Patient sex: M
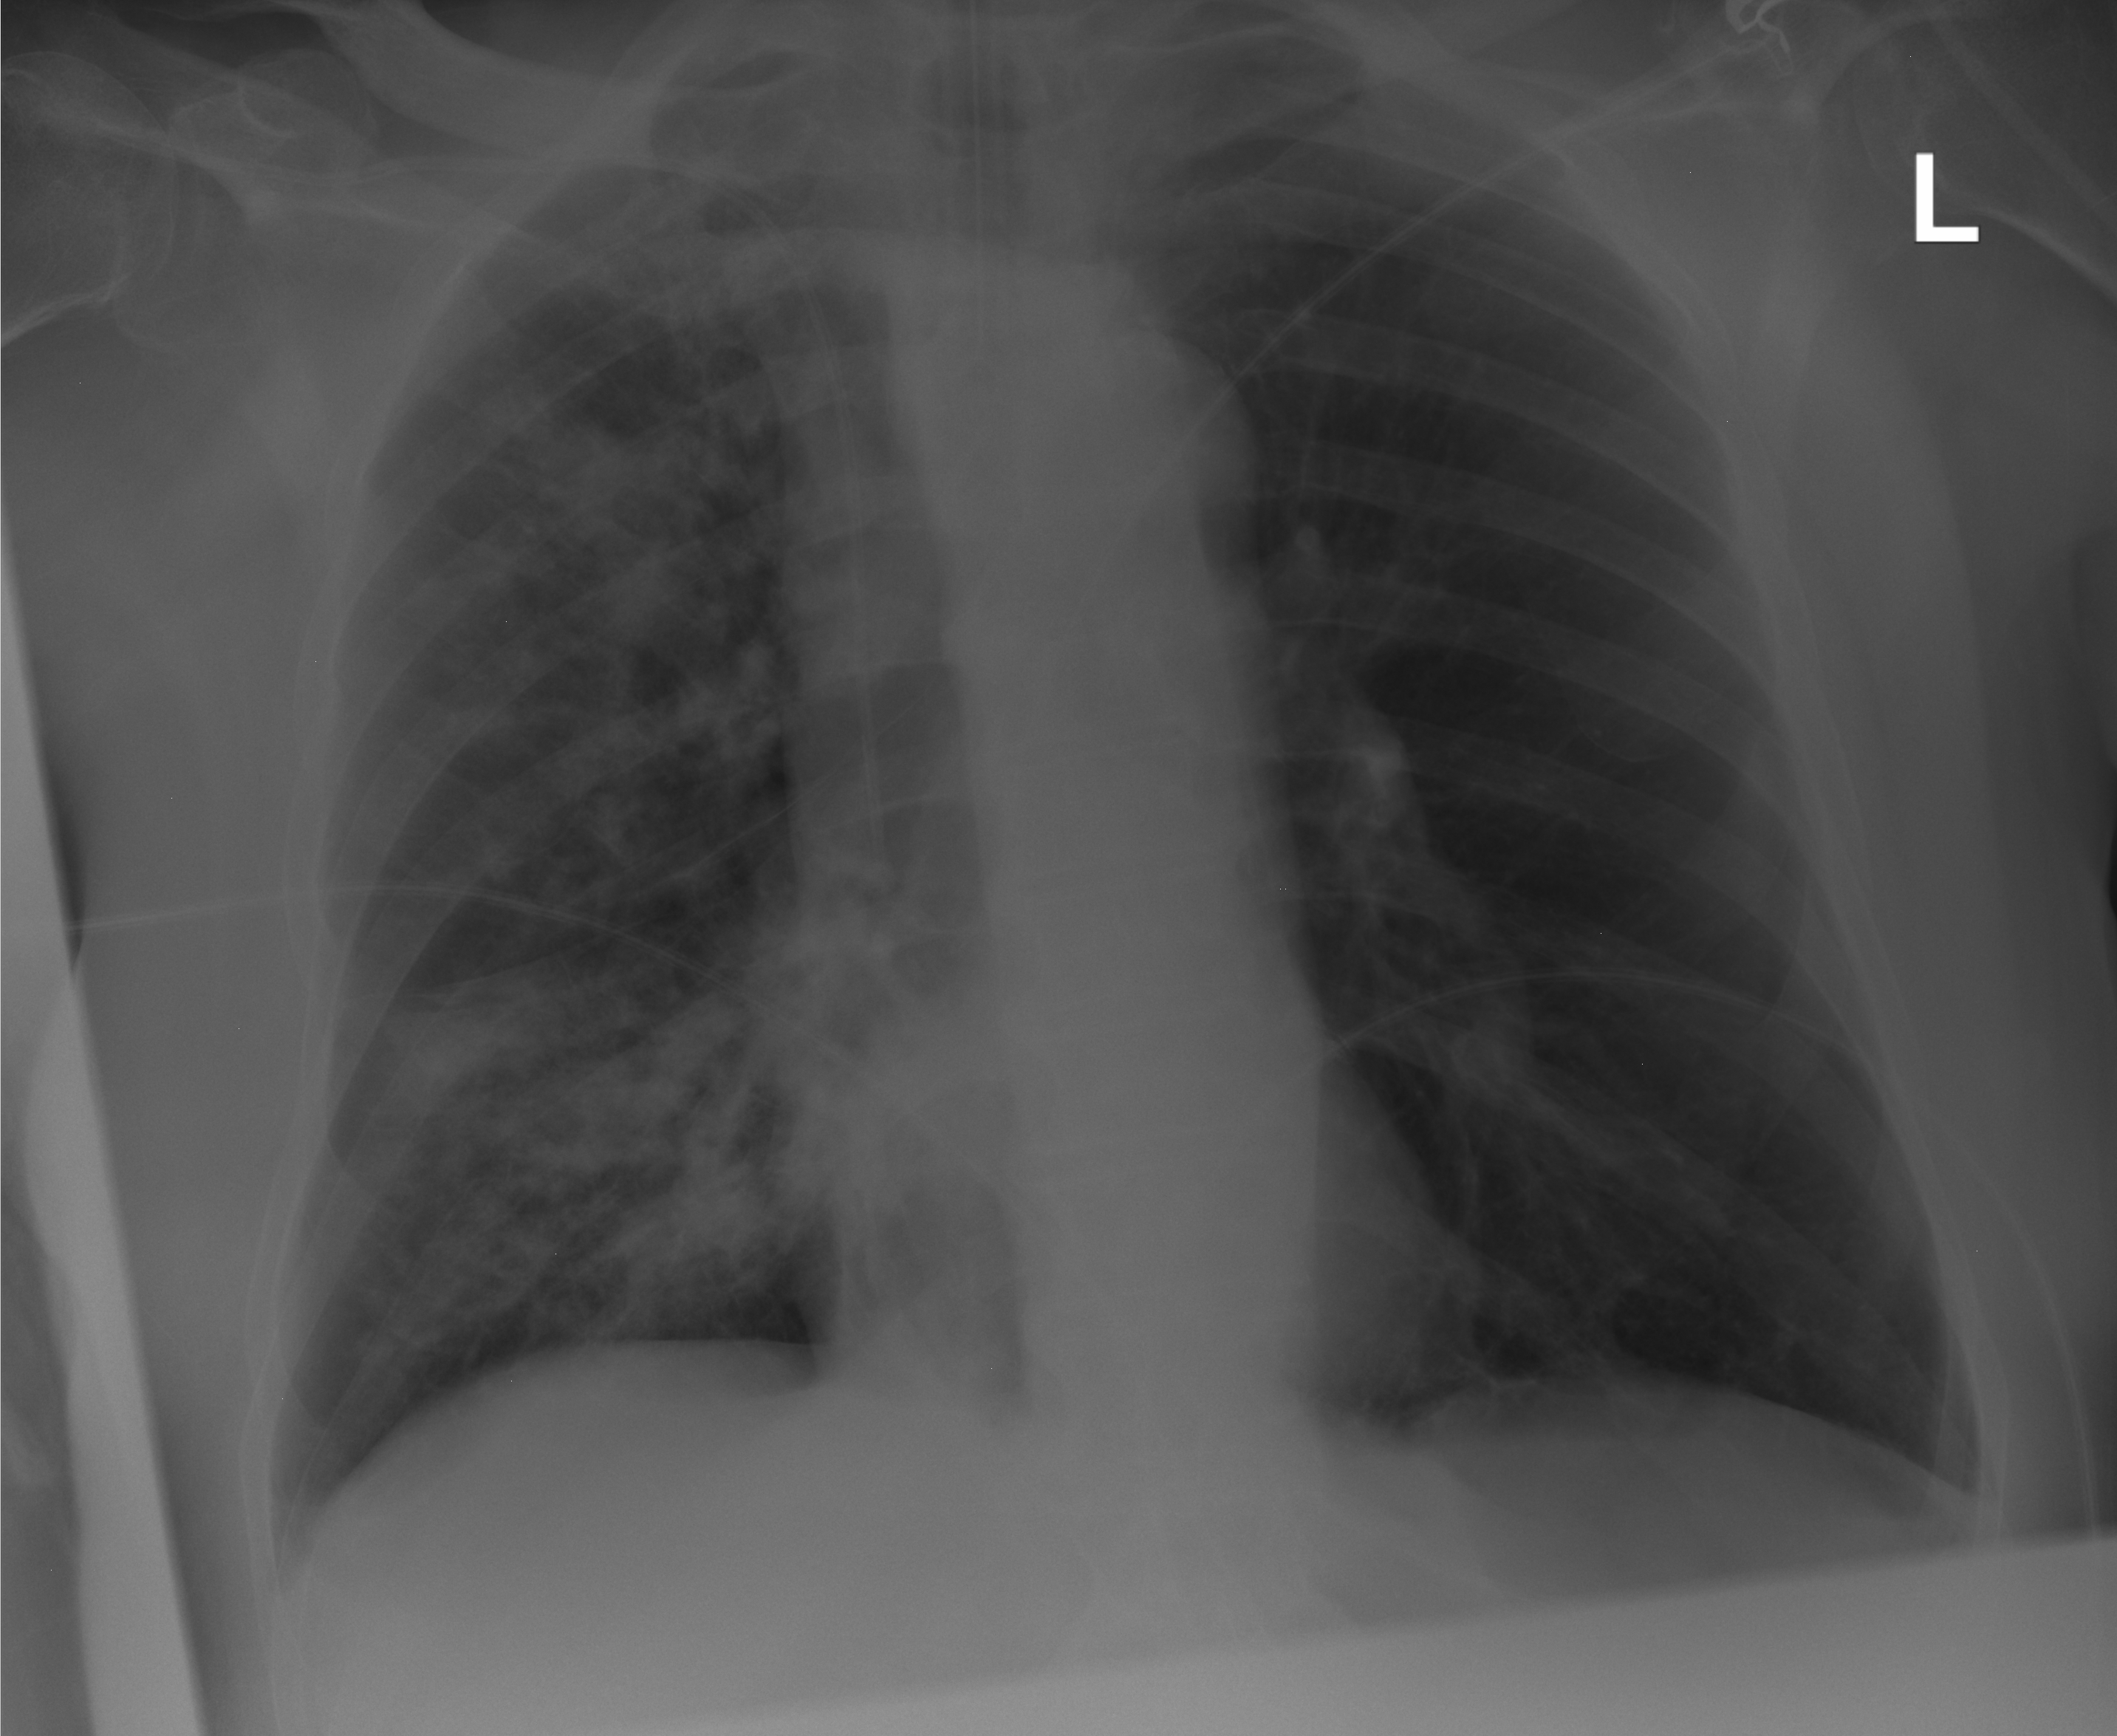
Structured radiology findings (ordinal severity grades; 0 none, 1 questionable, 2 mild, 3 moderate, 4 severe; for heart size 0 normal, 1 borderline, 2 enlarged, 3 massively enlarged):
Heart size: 0
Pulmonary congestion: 0
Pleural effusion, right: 0
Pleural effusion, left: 0
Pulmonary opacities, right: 3
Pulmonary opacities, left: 0
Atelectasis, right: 0
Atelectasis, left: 0